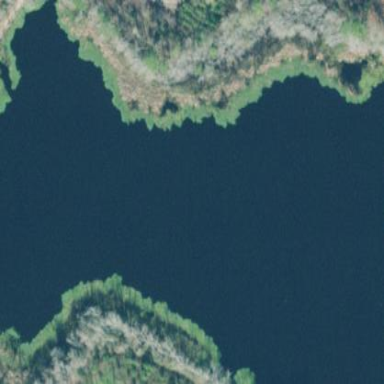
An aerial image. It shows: Reservoir of natural water.